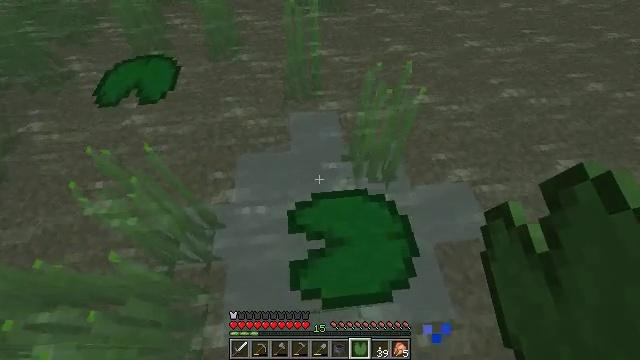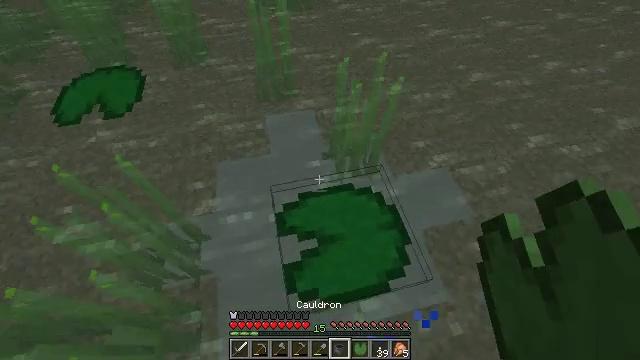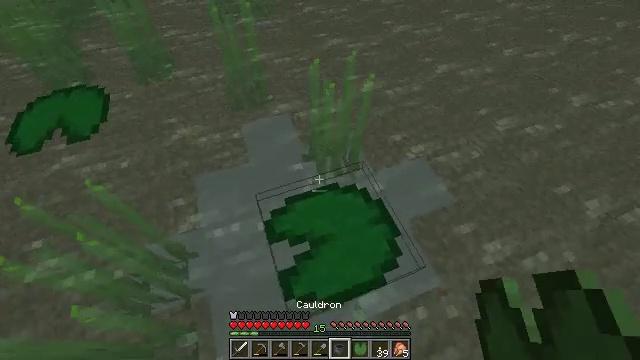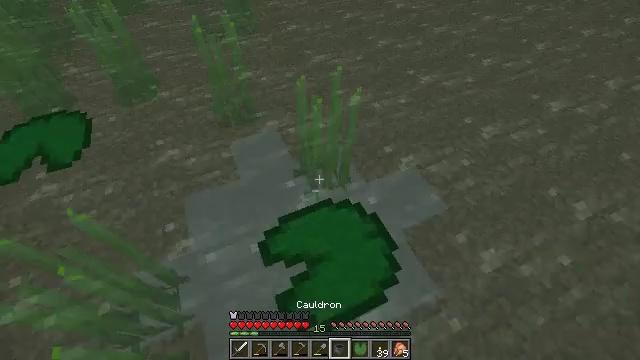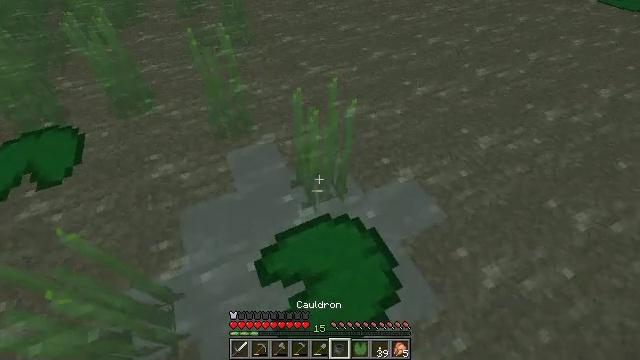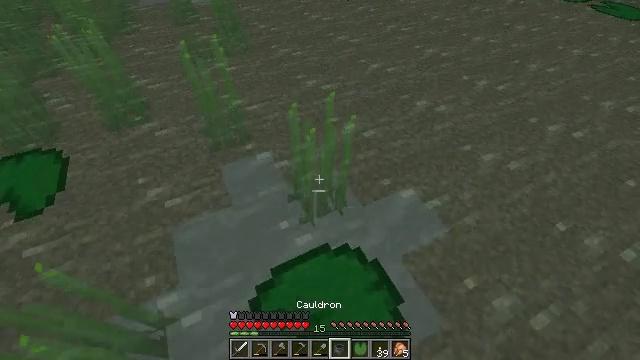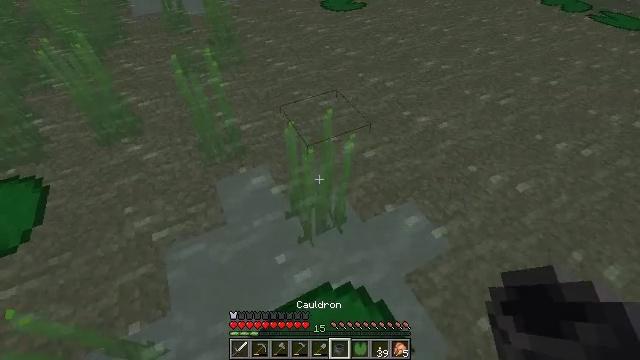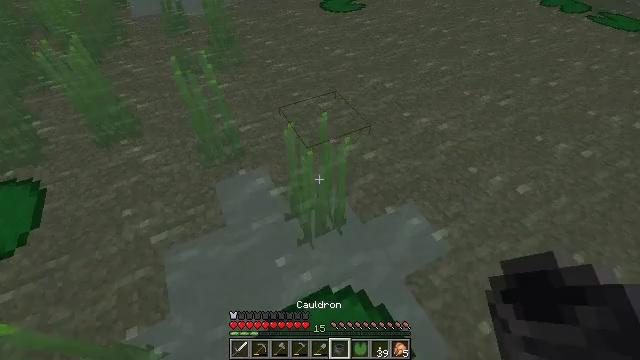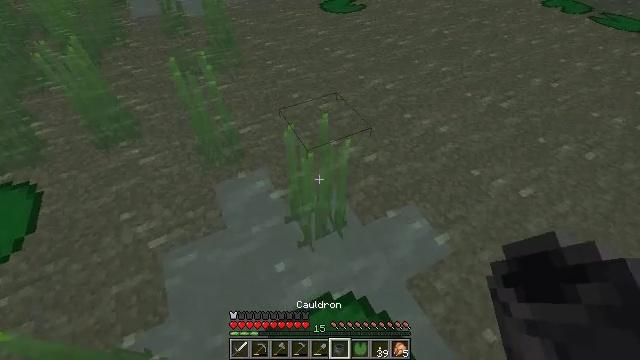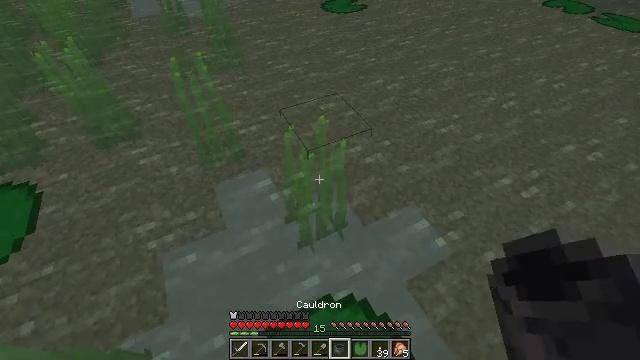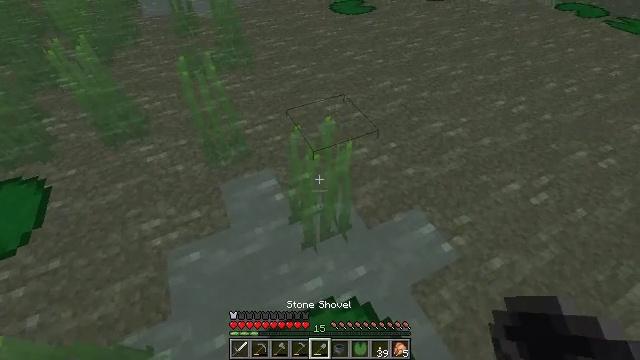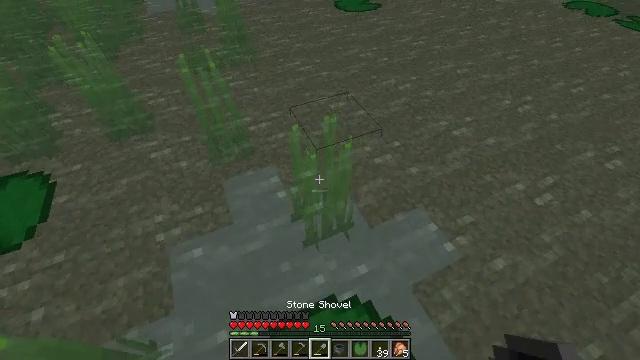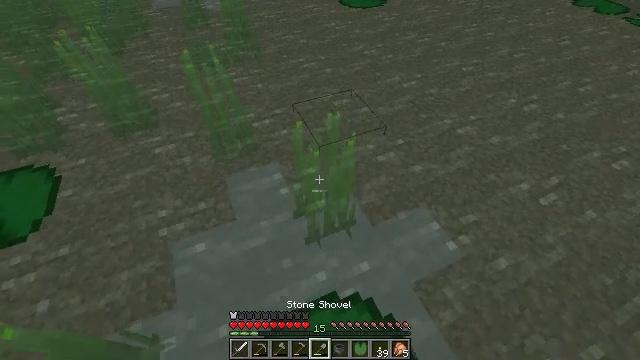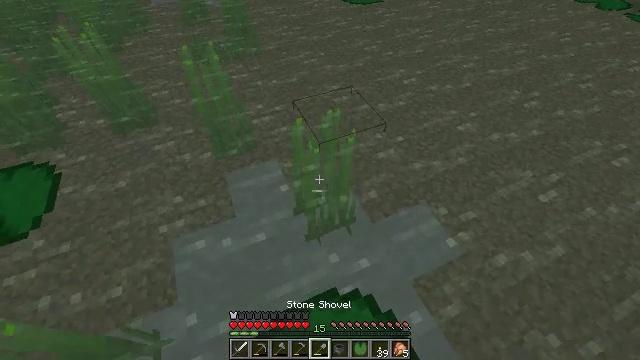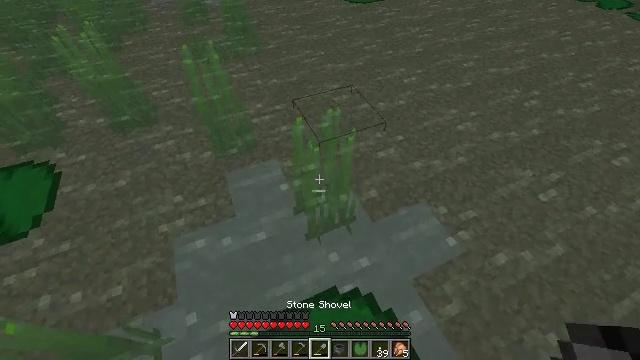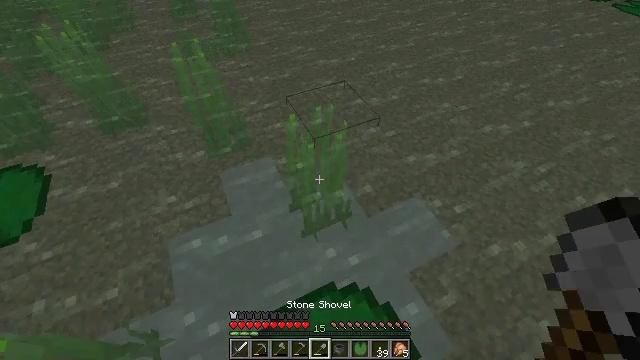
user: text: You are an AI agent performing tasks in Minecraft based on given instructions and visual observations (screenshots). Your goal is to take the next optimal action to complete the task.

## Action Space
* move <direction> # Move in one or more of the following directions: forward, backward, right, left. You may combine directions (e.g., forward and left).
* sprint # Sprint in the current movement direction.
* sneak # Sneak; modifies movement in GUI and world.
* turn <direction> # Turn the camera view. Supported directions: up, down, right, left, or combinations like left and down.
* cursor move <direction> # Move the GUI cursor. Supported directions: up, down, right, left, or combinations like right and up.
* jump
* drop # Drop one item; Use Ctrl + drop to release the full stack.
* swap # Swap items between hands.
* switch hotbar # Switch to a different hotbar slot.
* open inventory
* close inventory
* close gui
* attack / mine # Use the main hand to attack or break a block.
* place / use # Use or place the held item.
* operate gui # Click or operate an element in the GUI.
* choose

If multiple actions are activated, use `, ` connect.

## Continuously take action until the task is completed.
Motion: motion action
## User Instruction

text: Gather tall seagrass in the sea.
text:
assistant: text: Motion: turn right
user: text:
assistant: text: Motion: turn right
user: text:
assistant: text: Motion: move forward, turn right and up
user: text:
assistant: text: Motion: move forward, turn right and up
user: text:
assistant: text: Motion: move forward
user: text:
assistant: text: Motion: turn up
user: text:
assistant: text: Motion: no_op
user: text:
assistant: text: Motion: no_op
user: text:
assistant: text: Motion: no_op
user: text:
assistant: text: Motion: turn left
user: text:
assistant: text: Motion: no_op
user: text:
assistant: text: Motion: no_op
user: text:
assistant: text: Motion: no_op
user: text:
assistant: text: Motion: no_op
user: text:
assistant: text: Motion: turn right
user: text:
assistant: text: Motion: no_op
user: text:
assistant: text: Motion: attack / mine
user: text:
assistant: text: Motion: attack / mine
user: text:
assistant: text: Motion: attack / mine
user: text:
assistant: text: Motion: attack / mine
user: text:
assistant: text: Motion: attack / mine
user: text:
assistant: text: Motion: attack / mine